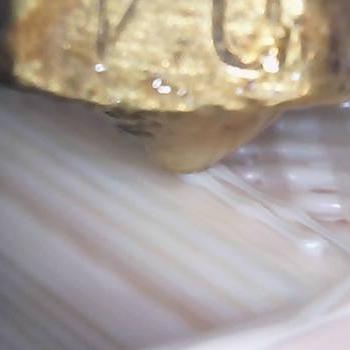
Flow rate: 33%